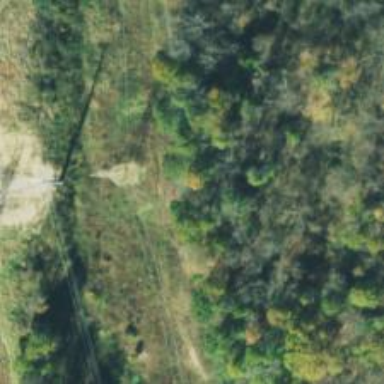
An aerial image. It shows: Lattice structure tower used for power distribution.